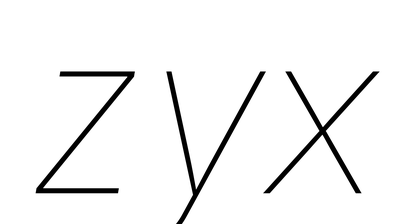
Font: Inter-Italic_Thin_Italic